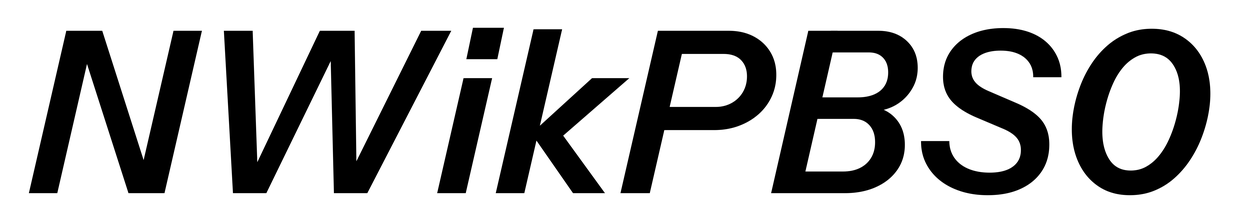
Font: InstrumentSans-Italic_SemiBold_Italic